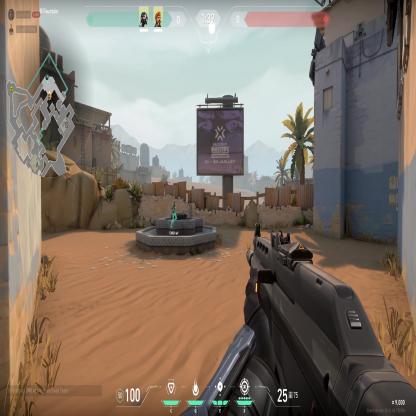
Label: teammate